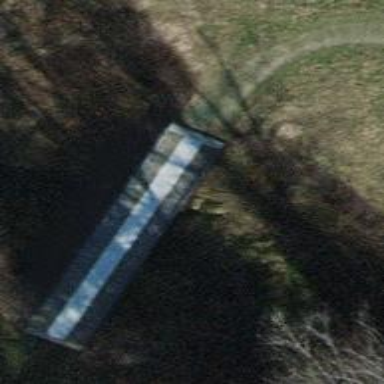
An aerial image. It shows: Designated golf cart path on bridge.